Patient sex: M
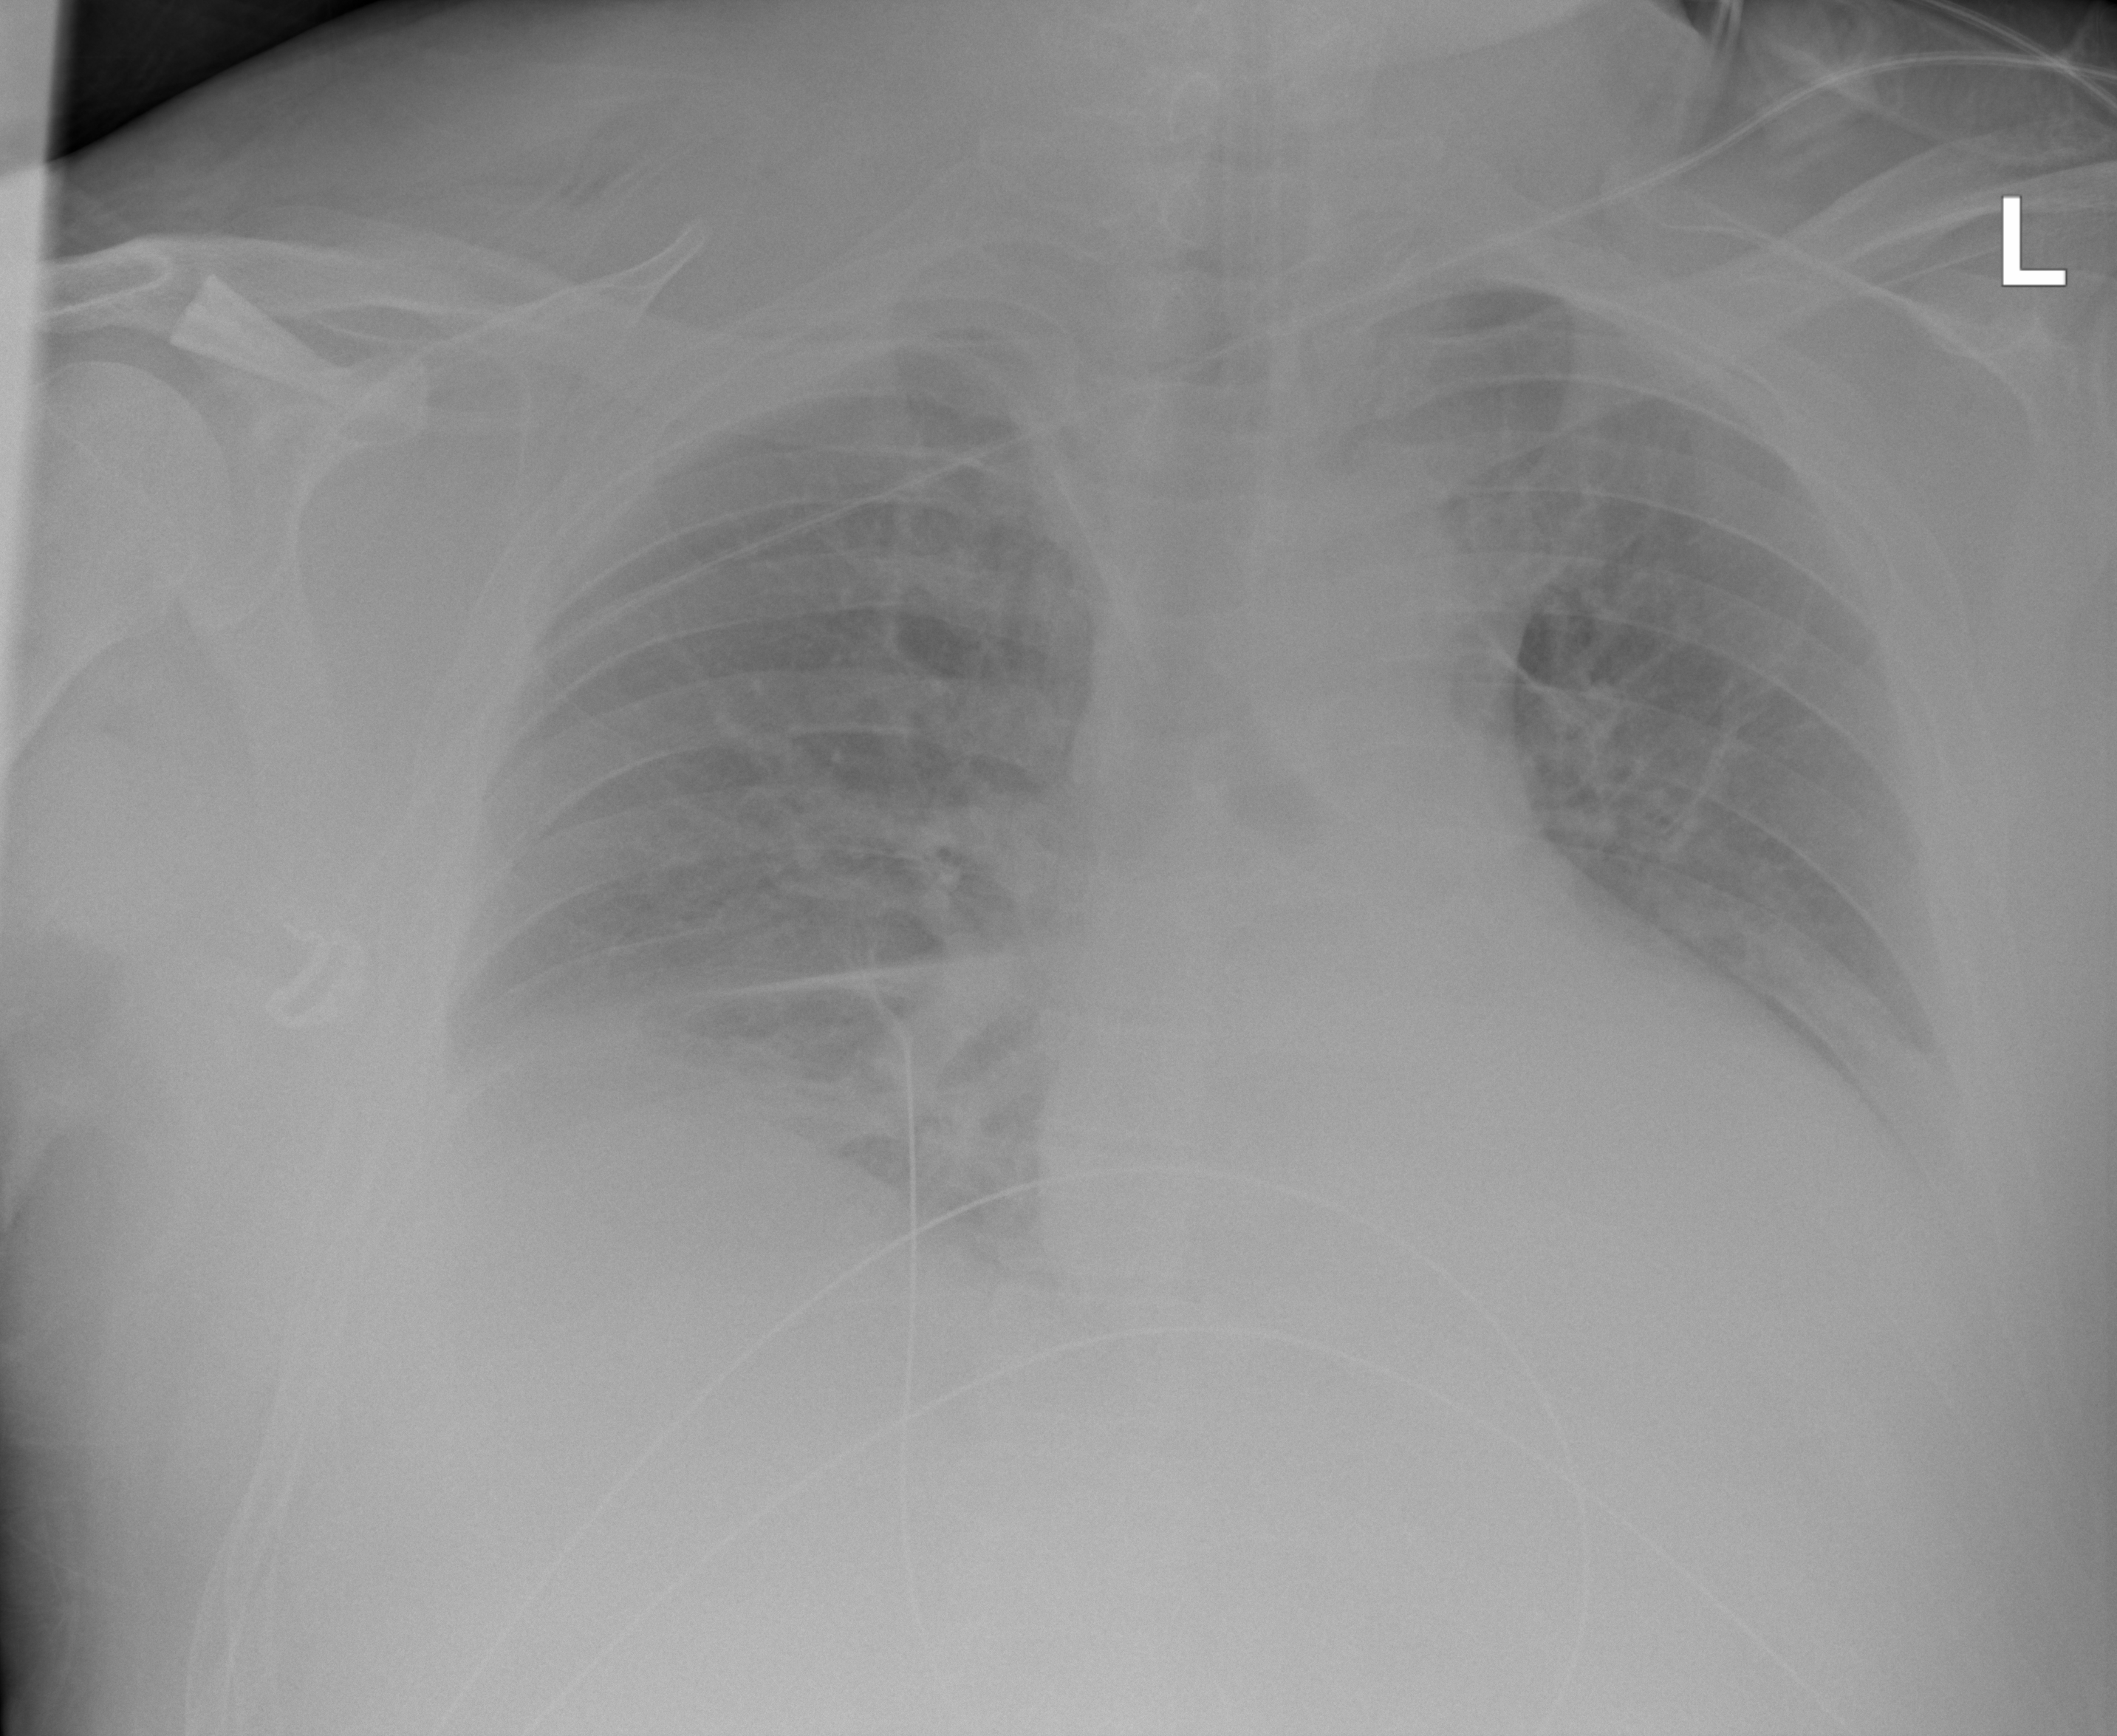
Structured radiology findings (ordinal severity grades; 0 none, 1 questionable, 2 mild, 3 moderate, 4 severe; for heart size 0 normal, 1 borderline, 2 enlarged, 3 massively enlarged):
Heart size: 2
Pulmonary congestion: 3
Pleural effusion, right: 2
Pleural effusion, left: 2
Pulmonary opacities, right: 3
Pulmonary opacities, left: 3
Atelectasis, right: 3
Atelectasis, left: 3